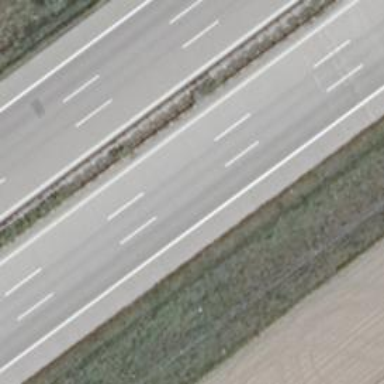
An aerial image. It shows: Motorway with concrete surface.